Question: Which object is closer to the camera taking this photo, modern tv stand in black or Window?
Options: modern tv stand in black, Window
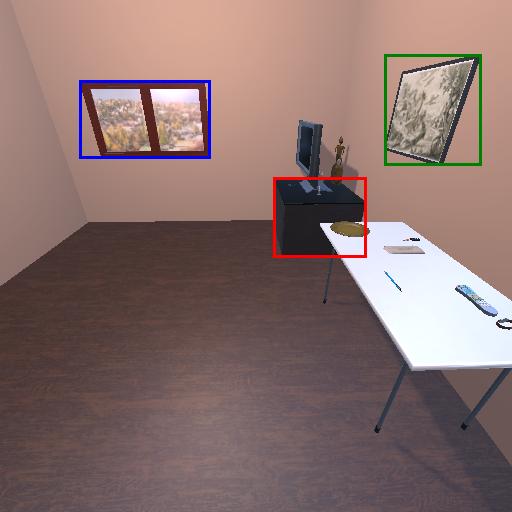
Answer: modern tv stand in black